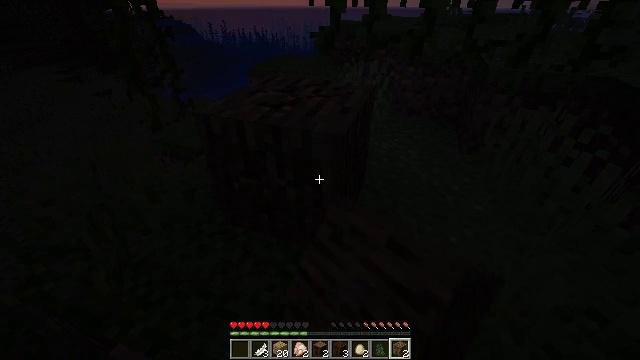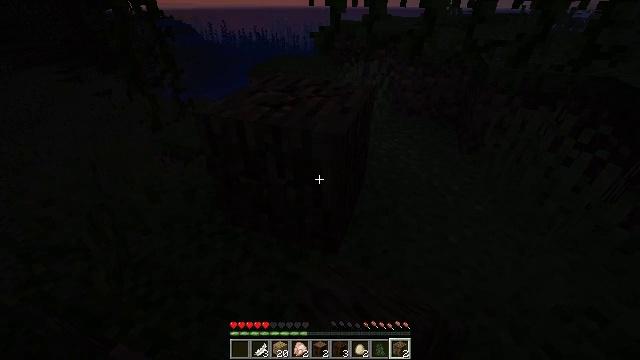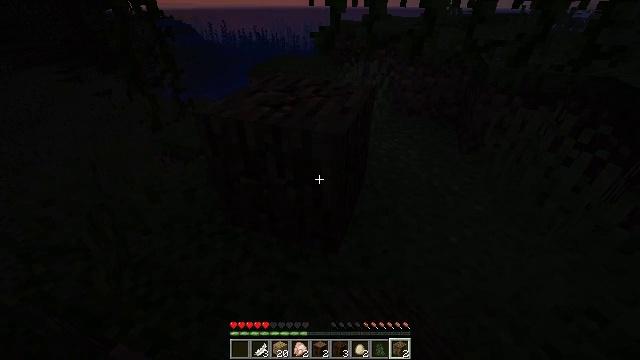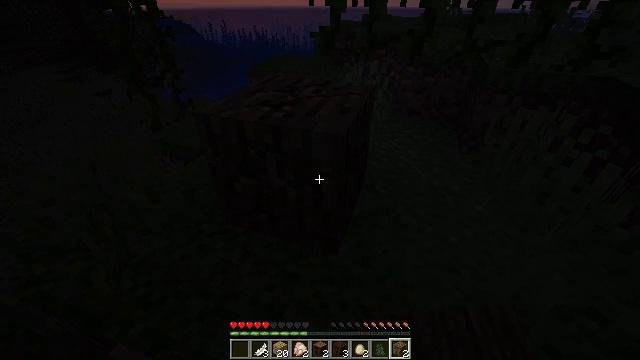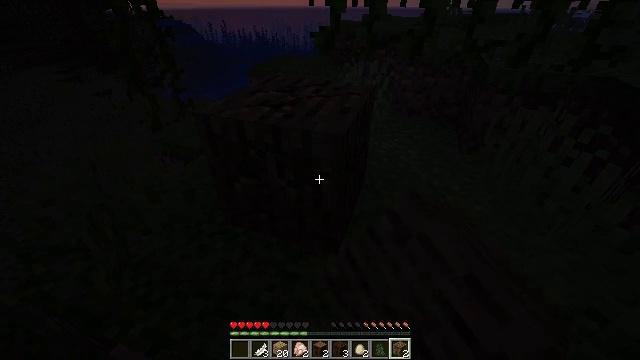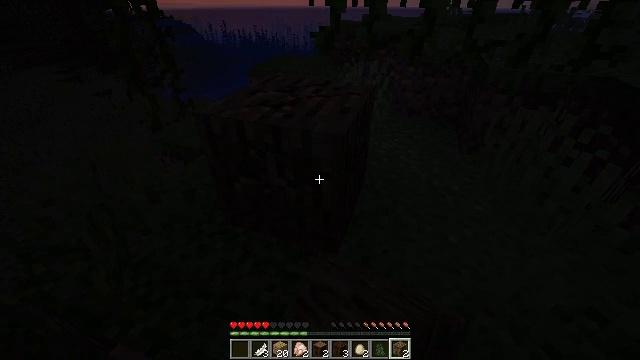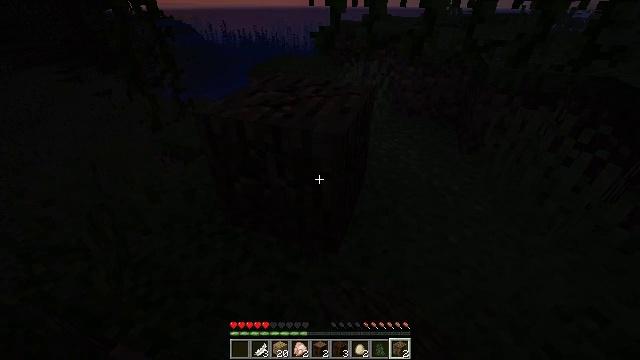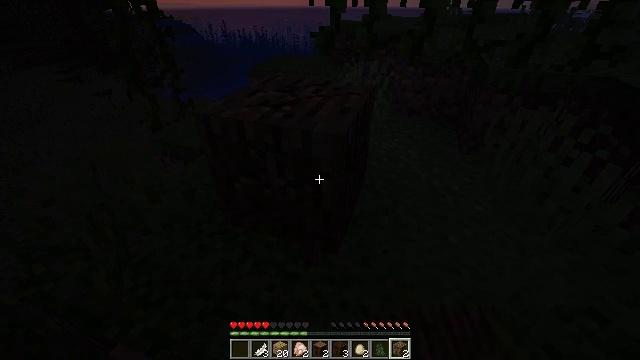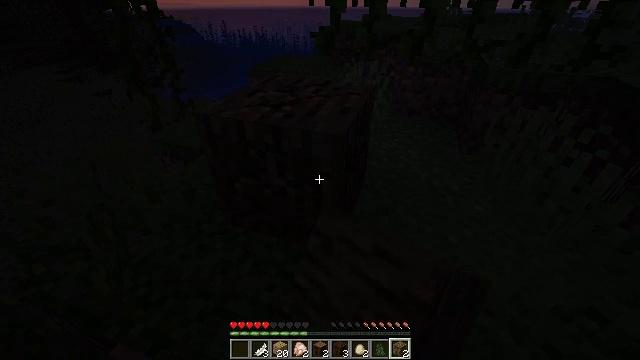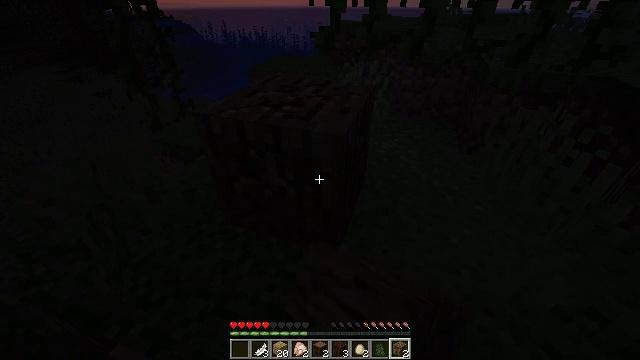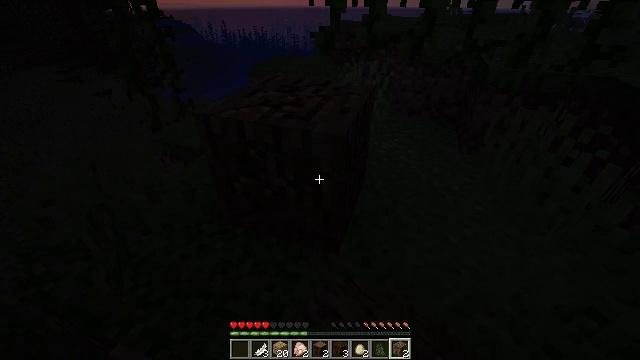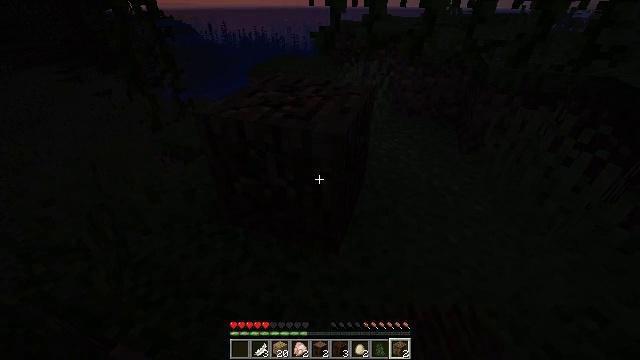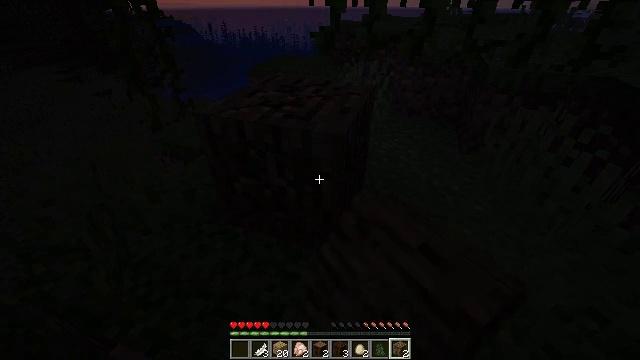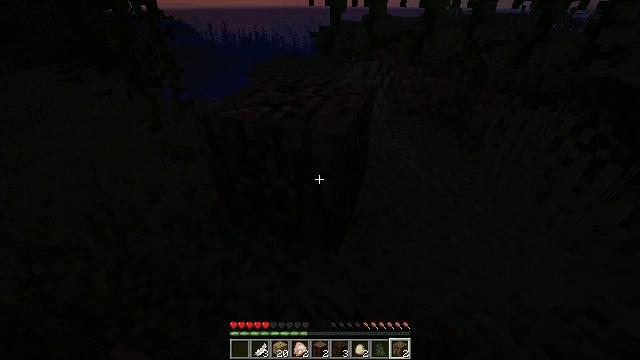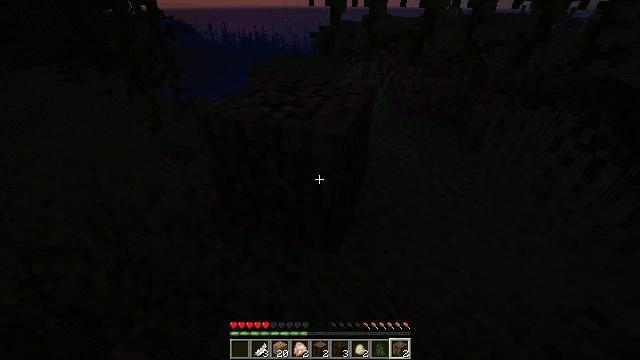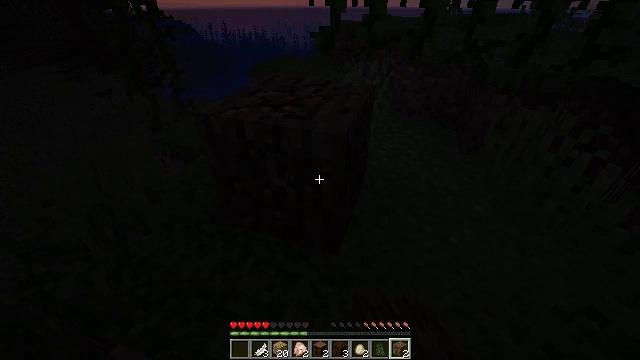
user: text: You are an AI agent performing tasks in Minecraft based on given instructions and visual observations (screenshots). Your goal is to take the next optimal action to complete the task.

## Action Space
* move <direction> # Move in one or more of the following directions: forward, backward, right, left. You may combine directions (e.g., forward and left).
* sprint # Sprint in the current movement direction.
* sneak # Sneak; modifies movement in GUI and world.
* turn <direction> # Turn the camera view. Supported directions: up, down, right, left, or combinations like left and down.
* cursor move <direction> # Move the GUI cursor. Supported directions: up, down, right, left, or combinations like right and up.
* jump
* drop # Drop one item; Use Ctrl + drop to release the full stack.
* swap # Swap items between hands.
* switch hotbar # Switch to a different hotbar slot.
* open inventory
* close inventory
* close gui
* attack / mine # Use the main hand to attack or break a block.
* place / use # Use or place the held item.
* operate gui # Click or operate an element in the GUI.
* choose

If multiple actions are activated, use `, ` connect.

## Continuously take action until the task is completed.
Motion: motion action
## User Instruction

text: Harvest oak wood logs.
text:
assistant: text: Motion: attack / mine
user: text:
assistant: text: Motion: attack / mine
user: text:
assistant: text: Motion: attack / mine
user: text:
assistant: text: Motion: attack / mine
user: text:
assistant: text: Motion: attack / mine
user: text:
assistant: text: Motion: attack / mine
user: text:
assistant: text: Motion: attack / mine
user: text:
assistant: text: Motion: attack / mine
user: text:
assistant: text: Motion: attack / mine
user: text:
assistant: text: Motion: attack / mine
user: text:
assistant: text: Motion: attack / mine
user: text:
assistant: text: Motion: attack / mine
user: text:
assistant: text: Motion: attack / mine
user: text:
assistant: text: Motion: attack / mine
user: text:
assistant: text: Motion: attack / mine
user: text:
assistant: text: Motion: attack / mine
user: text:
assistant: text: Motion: attack / mine
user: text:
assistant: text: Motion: attack / mine
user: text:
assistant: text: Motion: attack / mine
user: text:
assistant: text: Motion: attack / mine
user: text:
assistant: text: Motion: attack / mine
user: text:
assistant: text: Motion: attack / mine
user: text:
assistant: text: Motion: attack / mine
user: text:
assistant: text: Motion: attack / mine
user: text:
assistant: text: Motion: attack / mine
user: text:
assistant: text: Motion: attack / mine
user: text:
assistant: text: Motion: attack / mine
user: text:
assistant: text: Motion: attack / mine
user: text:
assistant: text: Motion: attack / mine
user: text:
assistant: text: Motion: attack / mine